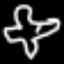
Label: airplane